Field crop: maize
Growth stage: 2
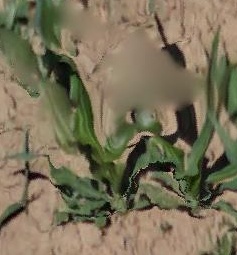
Species: maize